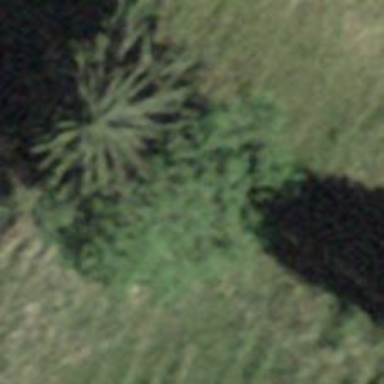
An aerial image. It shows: Single tag "natural: tree."